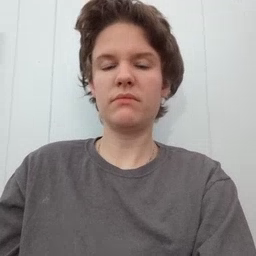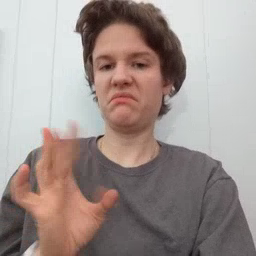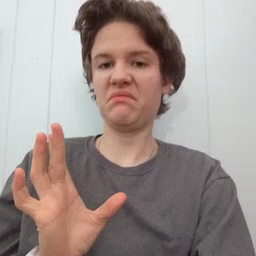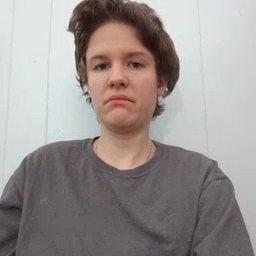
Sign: yucky